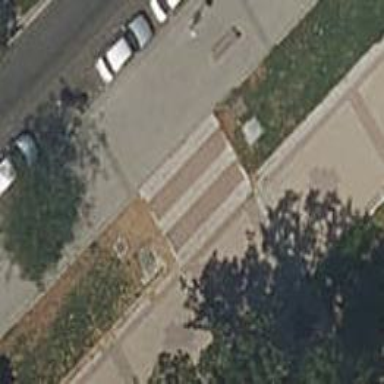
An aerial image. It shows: Road with steps.